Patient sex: M
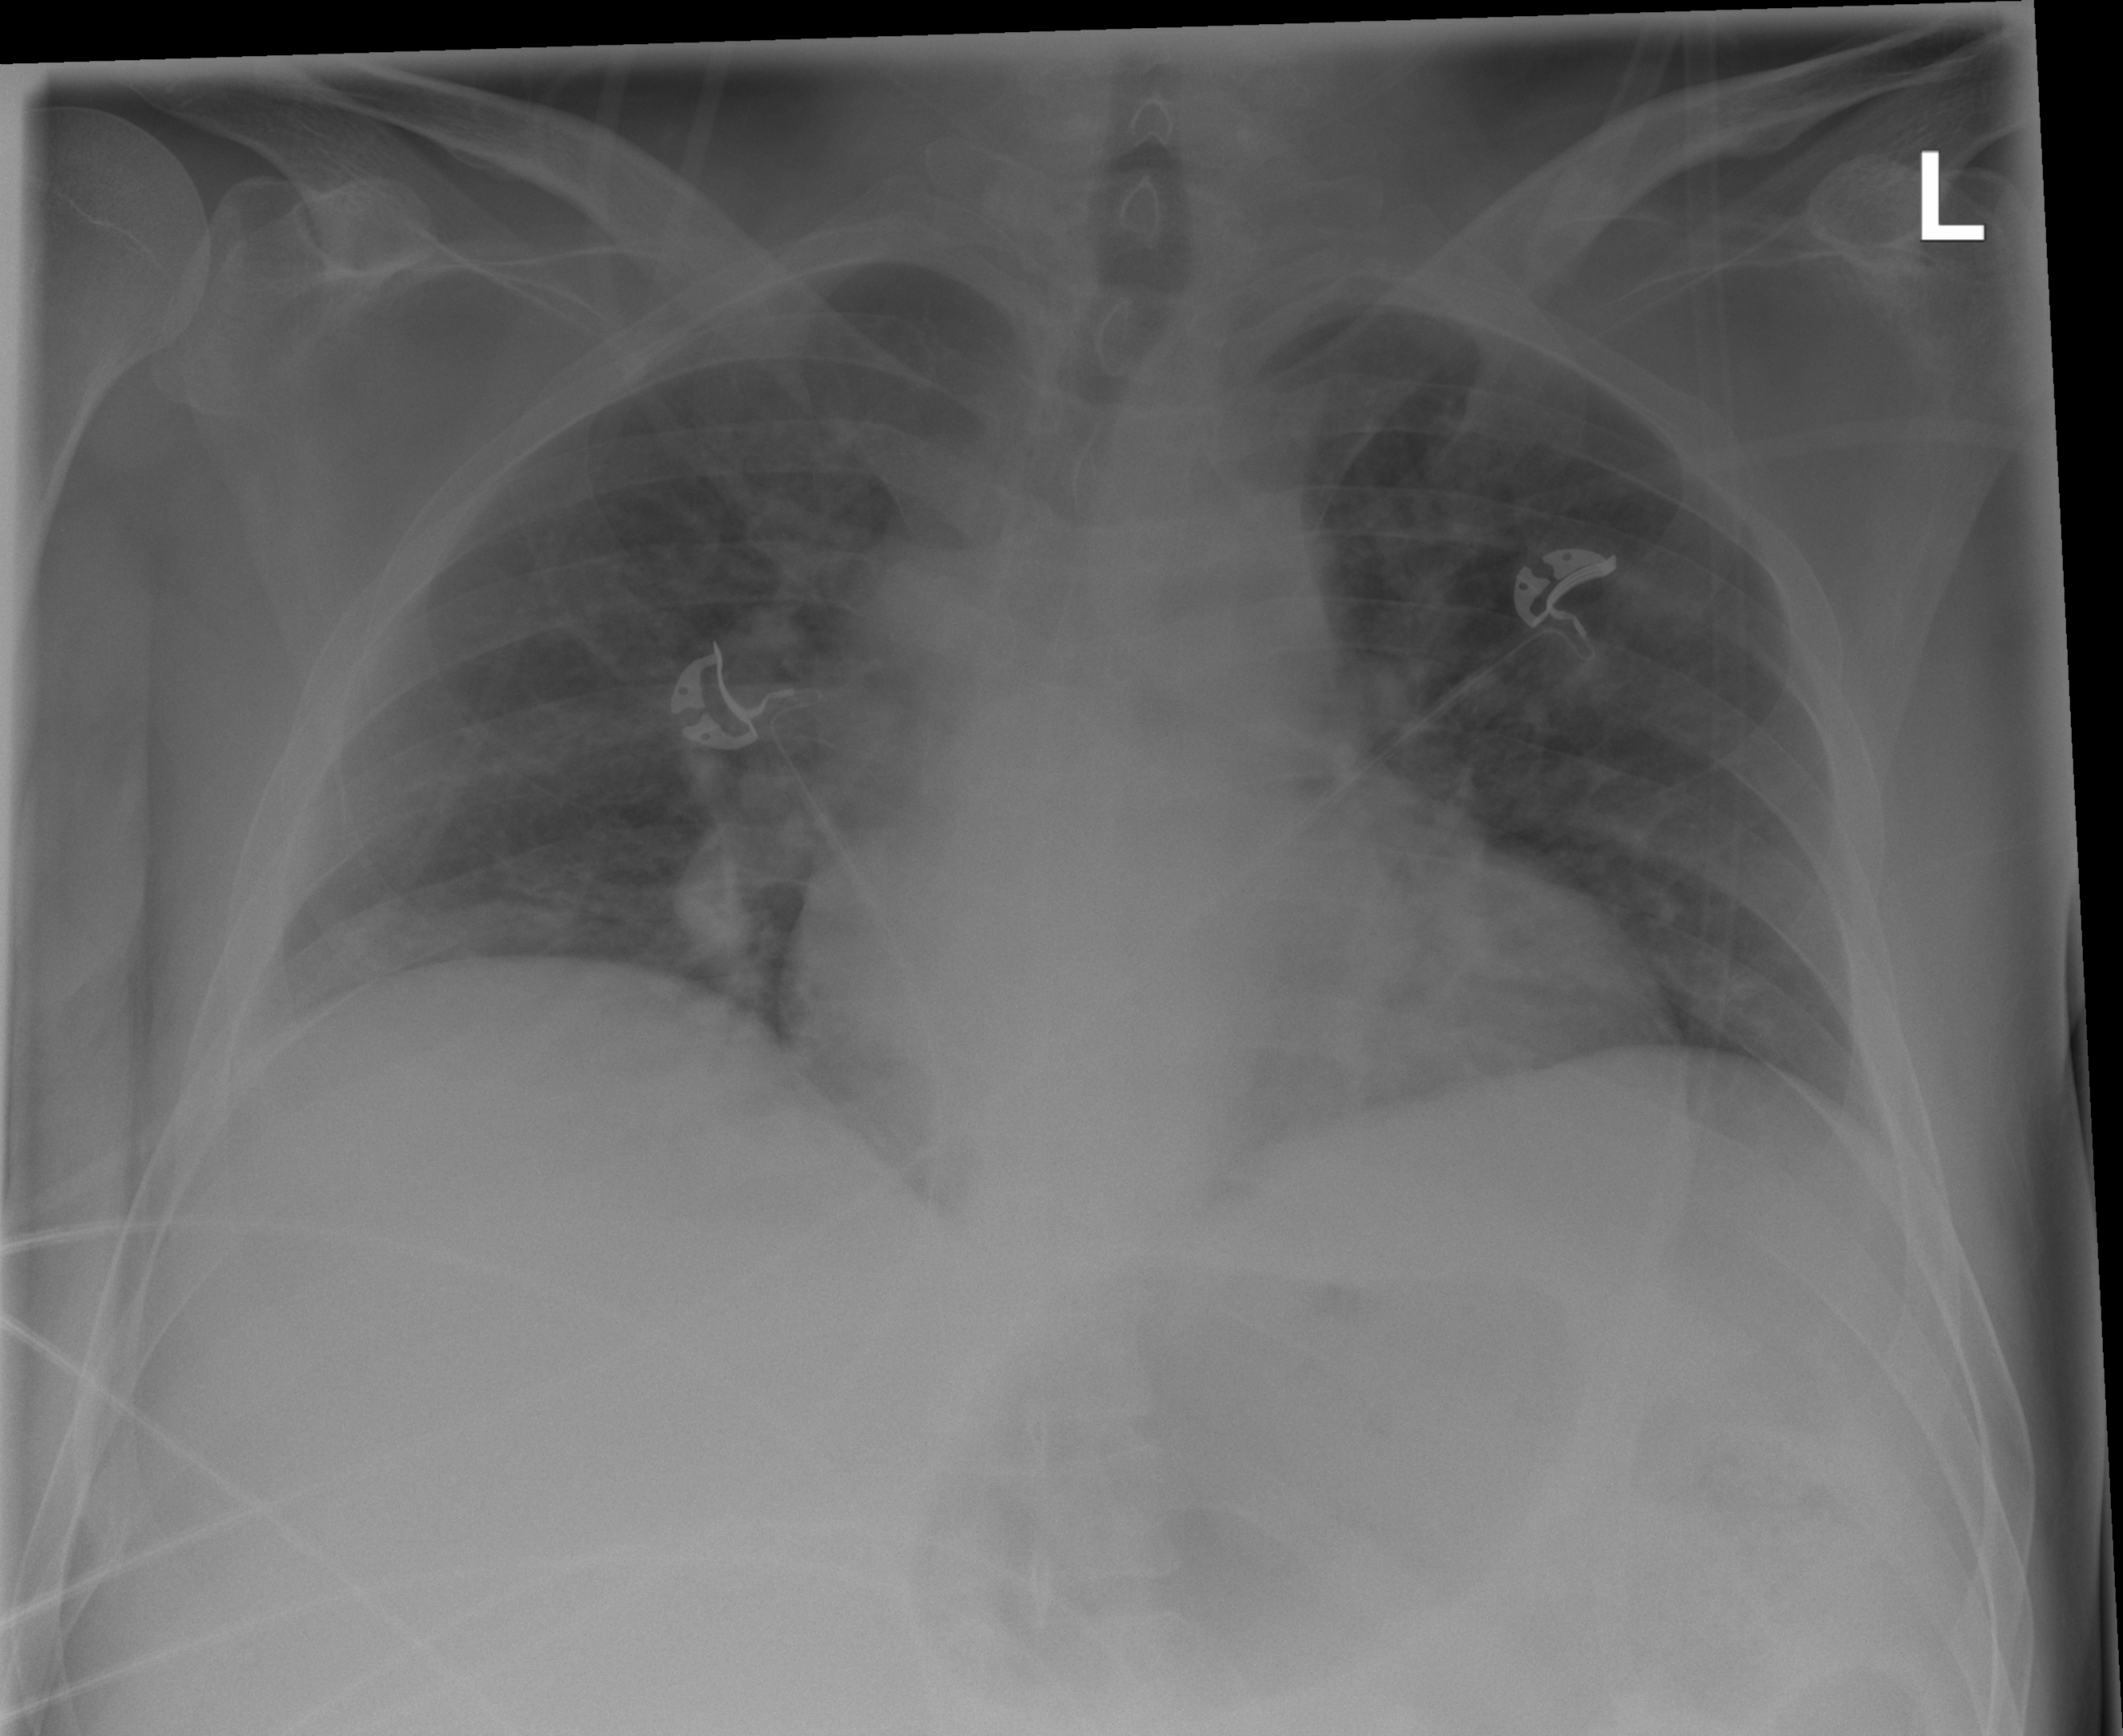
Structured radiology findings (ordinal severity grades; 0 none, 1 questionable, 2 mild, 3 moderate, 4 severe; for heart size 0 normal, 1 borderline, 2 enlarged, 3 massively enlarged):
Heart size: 0
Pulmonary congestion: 0
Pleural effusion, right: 0
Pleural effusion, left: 0
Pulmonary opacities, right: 0
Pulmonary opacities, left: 0
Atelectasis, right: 2
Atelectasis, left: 2